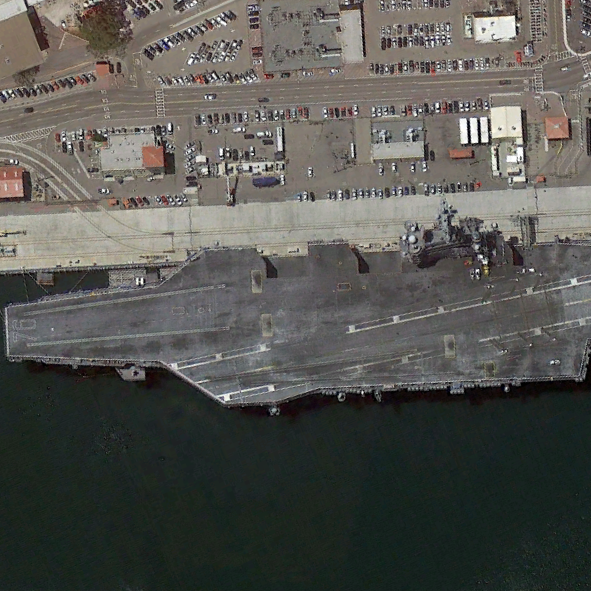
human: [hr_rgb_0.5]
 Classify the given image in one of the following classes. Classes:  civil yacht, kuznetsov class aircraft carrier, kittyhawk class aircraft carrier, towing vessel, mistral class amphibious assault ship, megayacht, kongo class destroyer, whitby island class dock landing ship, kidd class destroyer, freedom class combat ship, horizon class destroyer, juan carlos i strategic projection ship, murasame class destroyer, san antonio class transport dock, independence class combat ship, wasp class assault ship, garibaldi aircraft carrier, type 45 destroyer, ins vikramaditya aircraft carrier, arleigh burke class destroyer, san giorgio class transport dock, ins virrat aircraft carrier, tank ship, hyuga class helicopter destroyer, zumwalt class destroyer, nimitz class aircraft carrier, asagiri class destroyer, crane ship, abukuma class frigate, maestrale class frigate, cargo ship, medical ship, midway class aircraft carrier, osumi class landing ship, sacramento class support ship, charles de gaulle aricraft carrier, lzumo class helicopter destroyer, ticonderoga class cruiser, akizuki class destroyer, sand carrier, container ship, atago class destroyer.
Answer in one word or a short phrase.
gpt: Nimitz class aircraft carrier